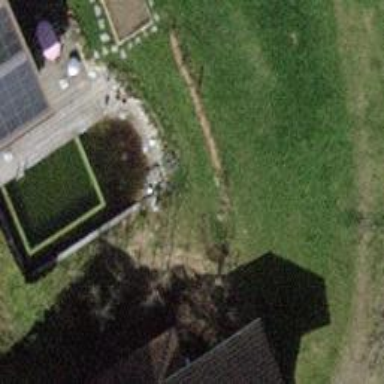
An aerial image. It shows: Swimming pool located in leisure land.